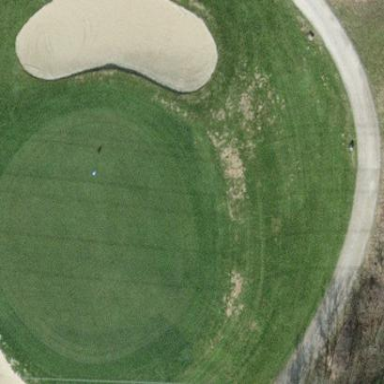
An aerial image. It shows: Golf green.